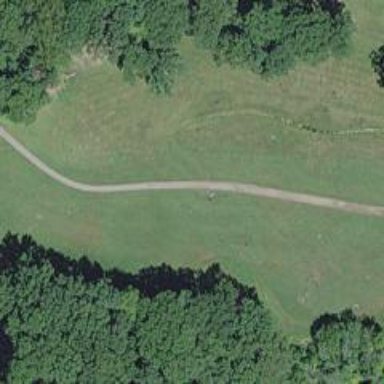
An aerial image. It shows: Scenic golf fairway.